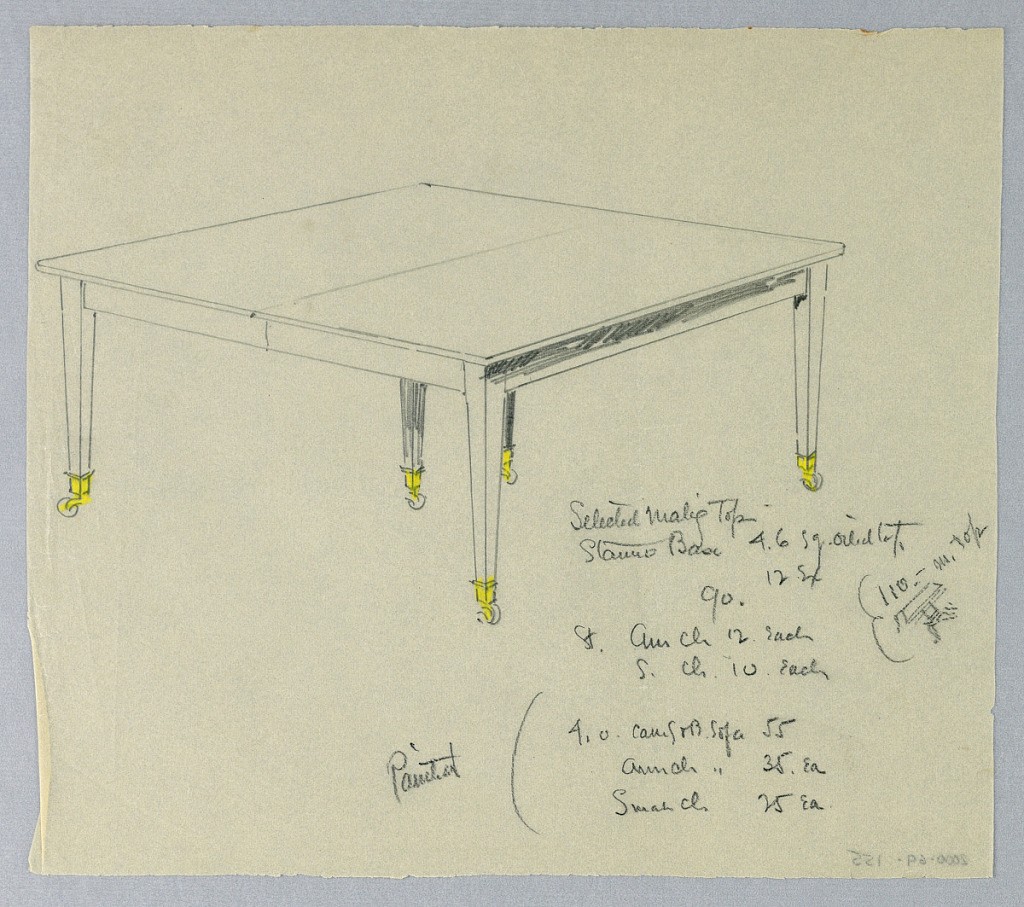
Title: Design for a Six-Legged Rectangular Table on Casters
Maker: A.N. Davenport Co.
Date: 1900–05
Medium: Graphite, yellow color pencil on thin cream paper
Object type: Drawing
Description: Rectangular molded top raised on 6 [5 shown] plain tapering legs terminating in brass sabots; casters suggested in yellow